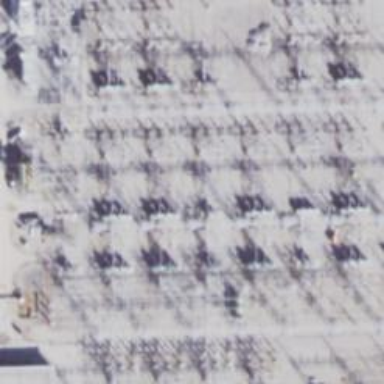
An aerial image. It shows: Switch used for power control.